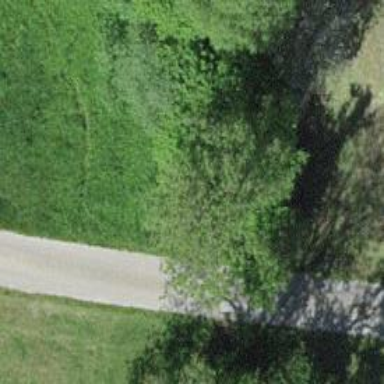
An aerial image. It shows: Culvert tunnel.